Interaction volume radius: 5 \u00c5
Interaction volume height: 20 \u00c5
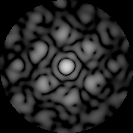
Disorder parameter: 0.5903